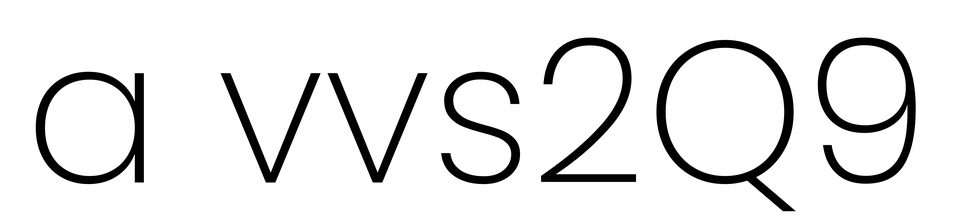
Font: Poppins-ExtraLight